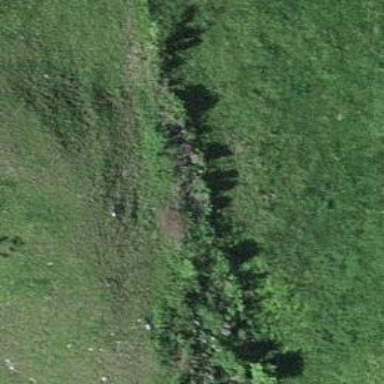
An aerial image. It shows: Wall made of dry stone.